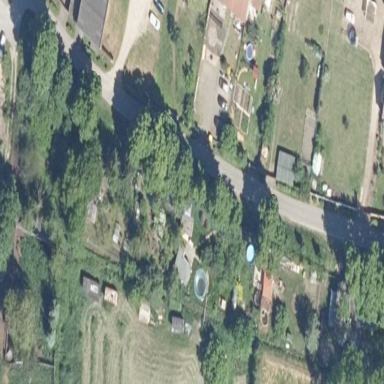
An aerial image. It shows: Allotments area.